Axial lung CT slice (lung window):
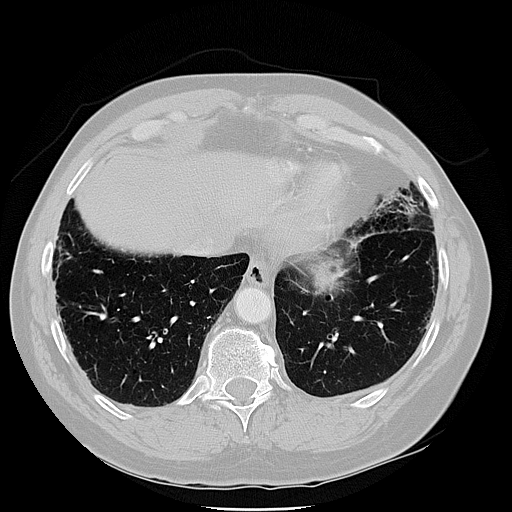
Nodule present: no